Question: I have a simple Java application, which reacts to web service request.
When the user presses a button, a message is sent to the Java application.
If the message is "ping", then the application responds with "pong", otherwise - "uknown message".
Code of the Java application:
'''
@Path("/ping-pong")
public class PingPongService {
@POST
@Produces("text/plain")
public String test(@FormParam("message") final String aMessage) {
System.out.println("message from client: " + aMessage);
if ("ping".equalsIgnoreCase(aMessage)) {
System.out.println("ping.equalsIgnoreCase(aMessage)");
return "pong";
} else {
System.out.println("Unknown message");
return "unknown message " + aMessage;
}
}
}
'''
Inside the WAR file, I have following HTML code, which works (when I press one of the buttons, I get the response from the Java application and it is displayed in the message box):
'''
<!DOCTYPE HTML PUBLIC "-//W3C//DTD HTML 4.01 Transitional//EN"
"http://www.w3.org/TR/html4/loose.dtd">
<html>
<head>
<title>JavaScript Ping-Pong Client</title>
<script type="text/javascript" src="http://ajax.googleapis.com/ajax/libs/jquery/1.7.1/jquery.min.js"></script>
<script type="text/javascript">
//This function send post request to the server using jQuery
function testWithJQuery(message){
$.post('http://localhost:8345/rest/ping-pong', { message: message }, function(data) {
alert(data);
});
}
//This function send post request to the server using a low-level XmlHttpRequest instead of the jQuery
//(no dependencies on external libraries)
function test(message){
var http = new XMLHttpRequest();
var url = "http://localhost:8345/rest/ping-pong";
var params = "message=" + message;
http.open("POST", url, true);
http.setRequestHeader("Content-type", "application/x-www-form-urlencoded");
http.setRequestHeader("Content-length", params.length);
http.setRequestHeader("Connection", "close");
http.onreadystatechange = function() {
if(http.readyState == 4 && http.status == 200) {
alert(http.responseText);
}
};
http.send(params);
}
</script>
</head>
<body>
<button onclick="test('ping')">Test</button>
<button onclick="testWithJQuery('ping')">Test using jQuery</button>
</body>
</html>
'''
I want to do exactly the same thing (user presses a button, a message is sent to the Java application and its response displayed in an alert message window) in a Django application.
Django generates following HTML code:
'''
<!DOCTYPE HTML PUBLIC "-//W3C//DTD HTML 4.01//EN">
<html lang="en">
<head>
<title></title>
<script type="text/javascript" src="http://ajax.googleapis.com/ajax/libs/jquery/1.7.1/jquery.min.js"></script>
<script type="text/javascript">
//This function send post request to the server using jQuery
function testWithJQuery(message){
$.post('http://localhost:8345/rest/ping-pong', { message: message }, function(data) {
alert(data);
});
}
//This function send post request to the server using a low-level XmlHttpRequest instead of the jQuery
//(no dependencies on external libraries)
function test(message){
var http = new XMLHttpRequest();
var url = "http://localhost:8345/rest/ping-pong";
var params = "message=" + message;
http.open("POST", url, true);
http.setRequestHeader("Content-type", "application/x-www-form-urlencoded");
http.setRequestHeader("Content-length", params.length);
http.setRequestHeader("Connection", "close");
http.onreadystatechange = function() {
if(http.readyState == 4 && http.status == 200) {
alert(http.responseText);
}
};
http.send(params);
}
</script>
</head>
<body>
<button onclick="test('ping')">Test</button>
</body>
</html>
'''
When I press the "Test" button in Django-generated code, the Java application receives the message (I see this in the console output), but the response of the Java application is not displayed in Django web site, even though the HTML code is identical to the one in the WAR file.
How can I fix this, i. e. make sure that the response of the Java application is displayed in Django?
UPD: Here's the detailed error description in the "Network" pane of Chrome:

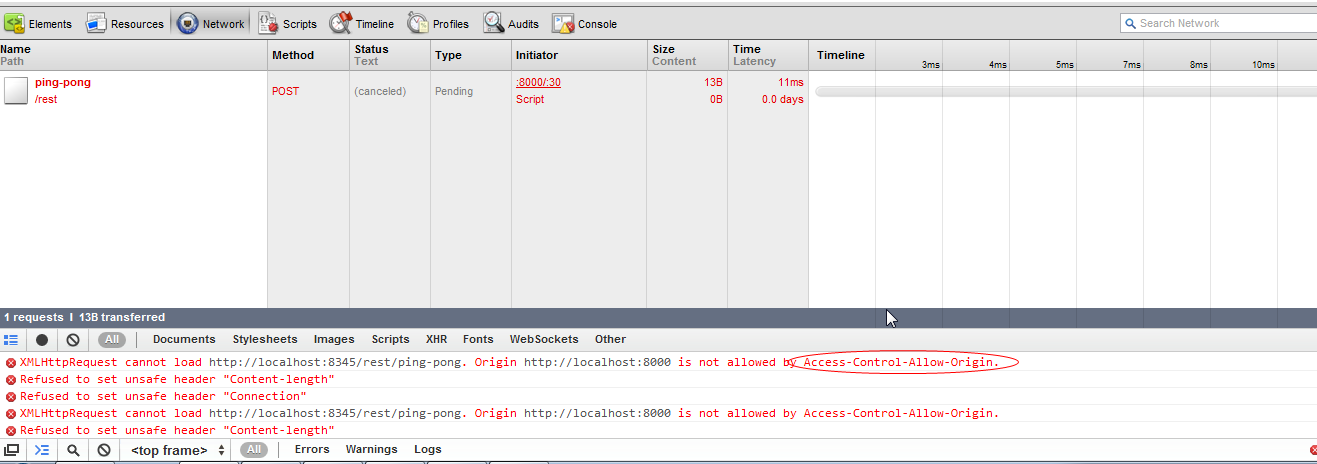
Answer: This is not an straight answer but rather some tips to help you diagnose the problem; I'm posting here because it is too big for a comment.
1. open the Chrome debugger (shif+ctrl+i) or Firefox Firebug and make the Network tab active.
2. inspect the post made by both versions and compare headers and body
If there is distinct behavior, there should be some differences between both posts.
[update]
> I found the error - see the screenshot in the question. The error is "XMLHttpRequest cannot load localhost:8345/rest/ping-pong. Origin localhost:8000 is not allowed by Access-Control-Allow-Origin.".
The error is due to security constraints in the browser (<URL>:
> To enable developers to, in a controlled manner, circumvent the same origin policy, a number of "hacks" such as using the fragment identifier or the window.name property have been used to pass data between documents residing in different domains. With the HTML5 standard, a method was formalized for this: the postMessage interface, which is only available on recent browsers. JSONP and cross-origin resource sharing can also be used to enable ajax-like calls to other domains.<URL> easyXDM can also be used to easily work around the limitation set in place by the same origin policy. It is a lightweight, easy-to-use and self-contained Javascript library that makes it easy for developers to communicate and expose javascript APIs across domain boundaries.
I've used the <URL> with success, see this answer:
- <URL>